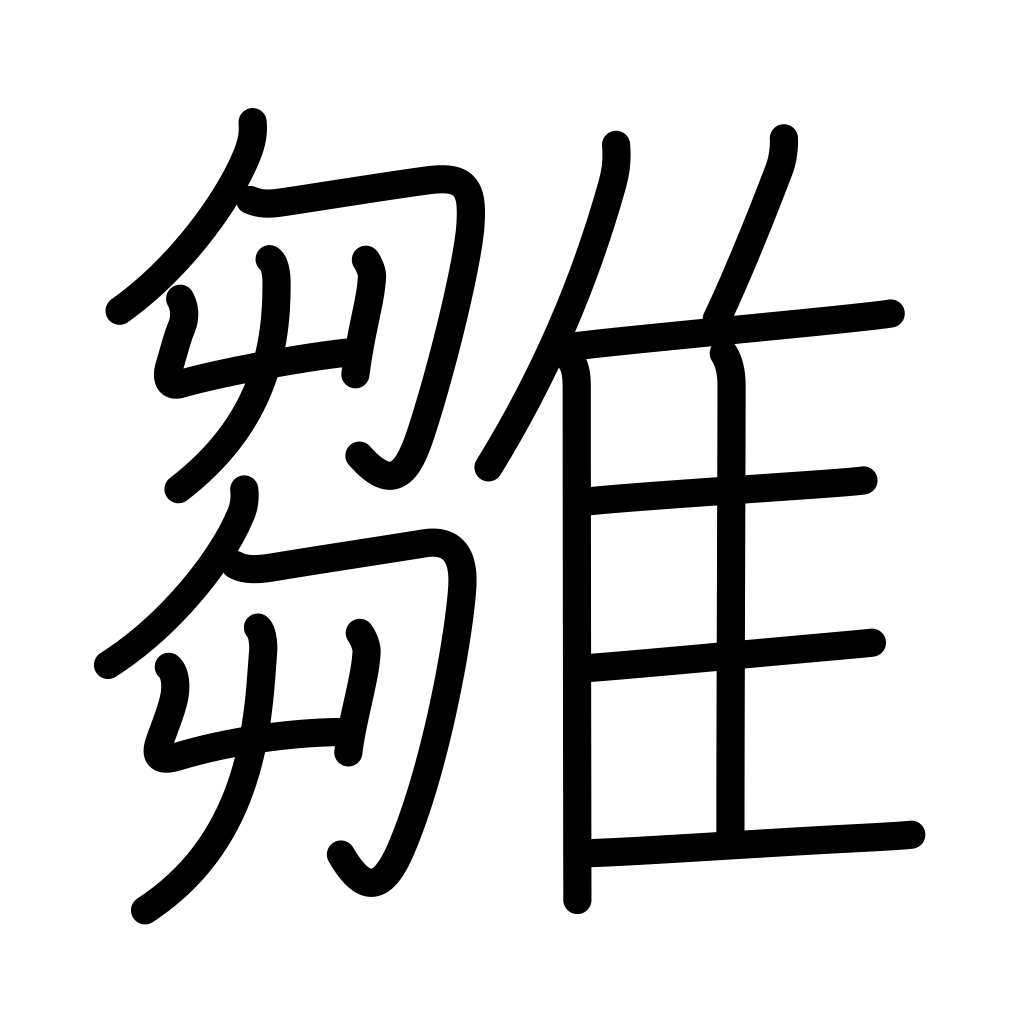
Meaning: chick, squab, duckling, doll